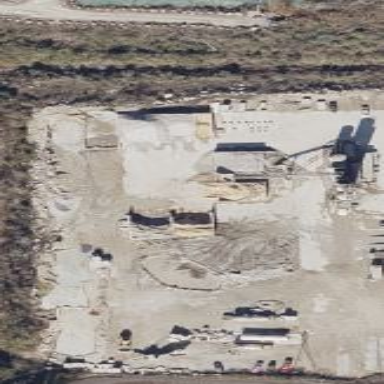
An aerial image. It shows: Industrial area dedicated to concrete plant.